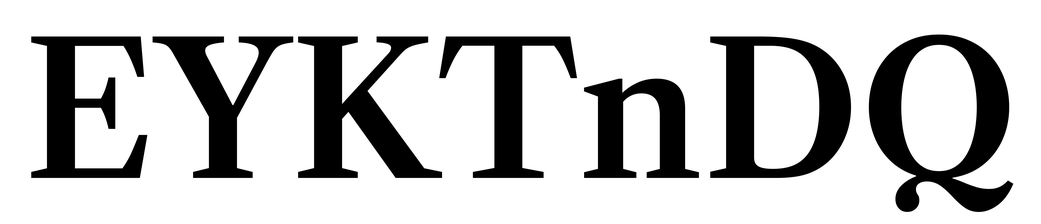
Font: LibreCaslonText_SemiBold